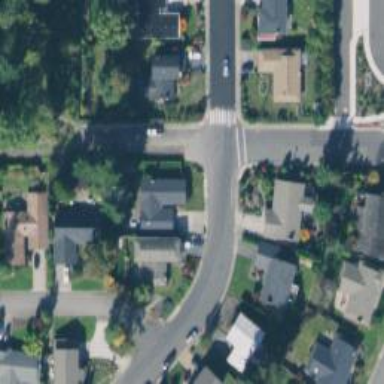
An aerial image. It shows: Unmarked crossing on the road.